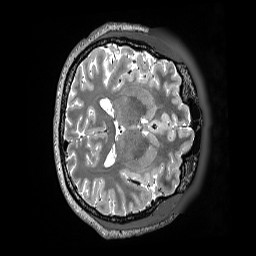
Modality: T2w
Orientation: axial
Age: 40
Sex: male